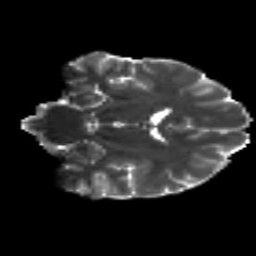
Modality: T2w
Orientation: coronal
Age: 21
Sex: male
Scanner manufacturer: siemens
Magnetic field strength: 3 T
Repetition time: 8.8 s
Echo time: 0.085 s